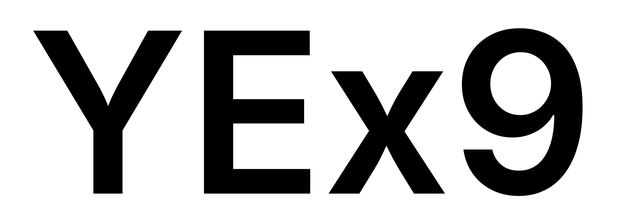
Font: Inter_SemiBold